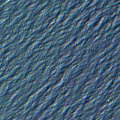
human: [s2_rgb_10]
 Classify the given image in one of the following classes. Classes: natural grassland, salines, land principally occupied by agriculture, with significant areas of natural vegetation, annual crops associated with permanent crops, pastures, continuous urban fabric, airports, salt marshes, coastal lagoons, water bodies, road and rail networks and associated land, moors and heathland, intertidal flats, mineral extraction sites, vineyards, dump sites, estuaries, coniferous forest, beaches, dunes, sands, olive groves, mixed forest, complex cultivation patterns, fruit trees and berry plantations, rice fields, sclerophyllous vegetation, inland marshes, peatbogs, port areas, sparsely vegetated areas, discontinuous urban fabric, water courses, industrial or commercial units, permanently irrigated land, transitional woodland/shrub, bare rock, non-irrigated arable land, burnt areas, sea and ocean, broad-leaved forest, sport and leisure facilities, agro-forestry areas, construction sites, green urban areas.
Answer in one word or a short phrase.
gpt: sea and ocean